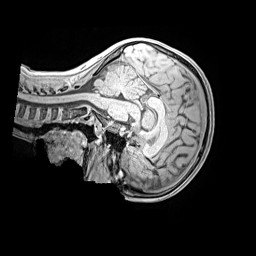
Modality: MP2RAGE
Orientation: sagittal
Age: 12
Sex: female
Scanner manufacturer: siemens
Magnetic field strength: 3 T
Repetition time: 4 s
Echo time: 0.00299 s